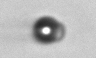
Label: bead